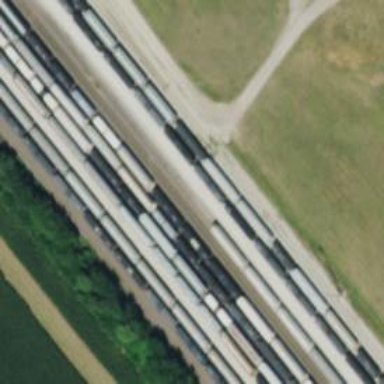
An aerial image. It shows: Railway spur service.